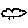
Label: cloud